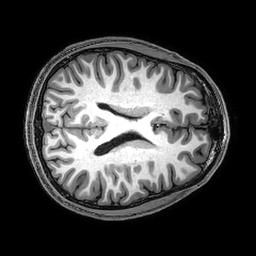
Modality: T1w
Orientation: axial
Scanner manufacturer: philips
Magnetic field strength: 3 T
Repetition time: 0.008276 s
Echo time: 0.0038 s